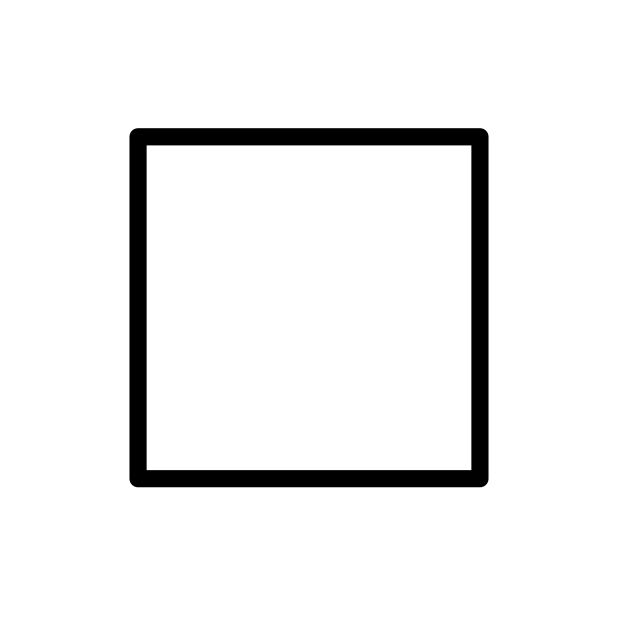
white medium square